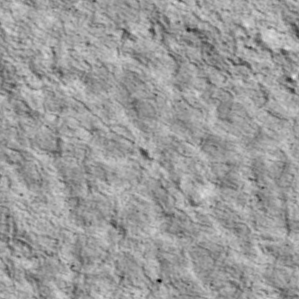
Label: non_frost